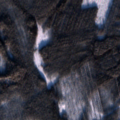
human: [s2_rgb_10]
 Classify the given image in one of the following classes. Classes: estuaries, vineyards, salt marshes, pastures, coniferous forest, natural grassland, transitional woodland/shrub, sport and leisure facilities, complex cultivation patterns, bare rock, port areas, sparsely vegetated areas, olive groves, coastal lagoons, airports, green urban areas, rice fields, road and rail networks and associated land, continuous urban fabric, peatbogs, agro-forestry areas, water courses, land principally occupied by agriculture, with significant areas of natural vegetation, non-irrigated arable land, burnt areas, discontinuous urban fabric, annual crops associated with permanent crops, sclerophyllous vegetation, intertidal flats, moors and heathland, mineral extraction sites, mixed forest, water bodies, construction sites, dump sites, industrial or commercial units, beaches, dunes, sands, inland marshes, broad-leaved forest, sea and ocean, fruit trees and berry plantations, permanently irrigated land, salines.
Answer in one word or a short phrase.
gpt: coniferous forest, transitional woodland/shrub